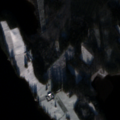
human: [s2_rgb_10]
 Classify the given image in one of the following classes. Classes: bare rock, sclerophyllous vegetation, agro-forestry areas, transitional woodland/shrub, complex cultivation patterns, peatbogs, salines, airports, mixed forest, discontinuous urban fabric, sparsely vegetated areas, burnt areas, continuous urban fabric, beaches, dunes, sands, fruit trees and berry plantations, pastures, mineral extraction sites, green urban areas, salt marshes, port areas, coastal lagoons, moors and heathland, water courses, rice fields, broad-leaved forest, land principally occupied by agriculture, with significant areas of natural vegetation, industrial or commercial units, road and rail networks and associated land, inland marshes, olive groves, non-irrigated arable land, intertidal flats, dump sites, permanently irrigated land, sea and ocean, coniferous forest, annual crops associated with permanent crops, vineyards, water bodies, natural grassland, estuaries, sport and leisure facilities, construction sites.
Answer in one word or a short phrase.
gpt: land principally occupied by agriculture, with significant areas of natural vegetation, coniferous forest, mixed forest, water bodies